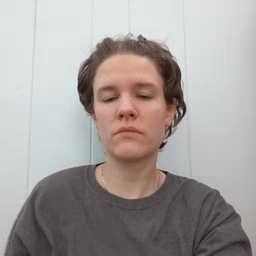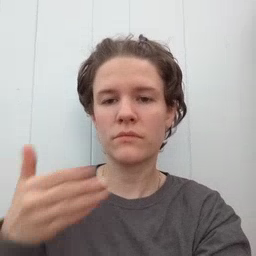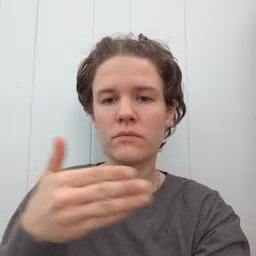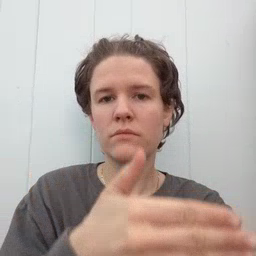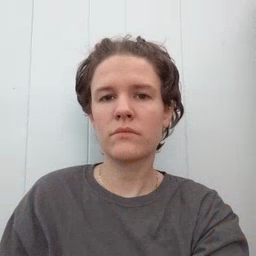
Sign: fish